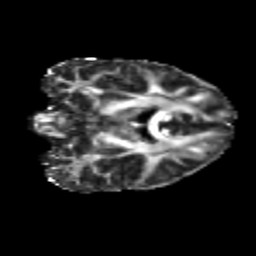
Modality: FA
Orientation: coronal
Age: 19
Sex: female
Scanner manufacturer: siemens
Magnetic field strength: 3 T
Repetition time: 3.5 s
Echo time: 0.113 s